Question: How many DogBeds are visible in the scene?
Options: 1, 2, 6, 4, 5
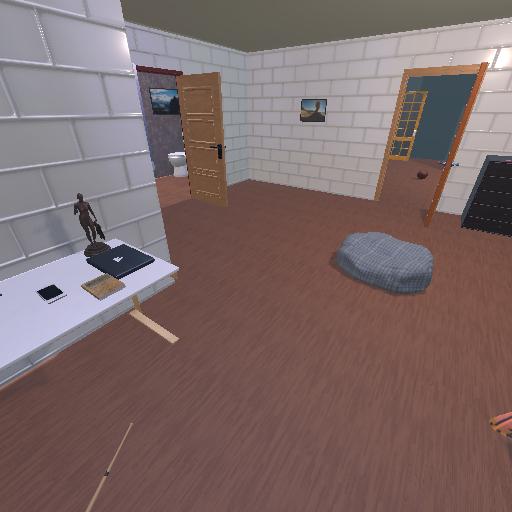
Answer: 1